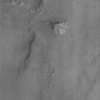
Label: not_dusty